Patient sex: M
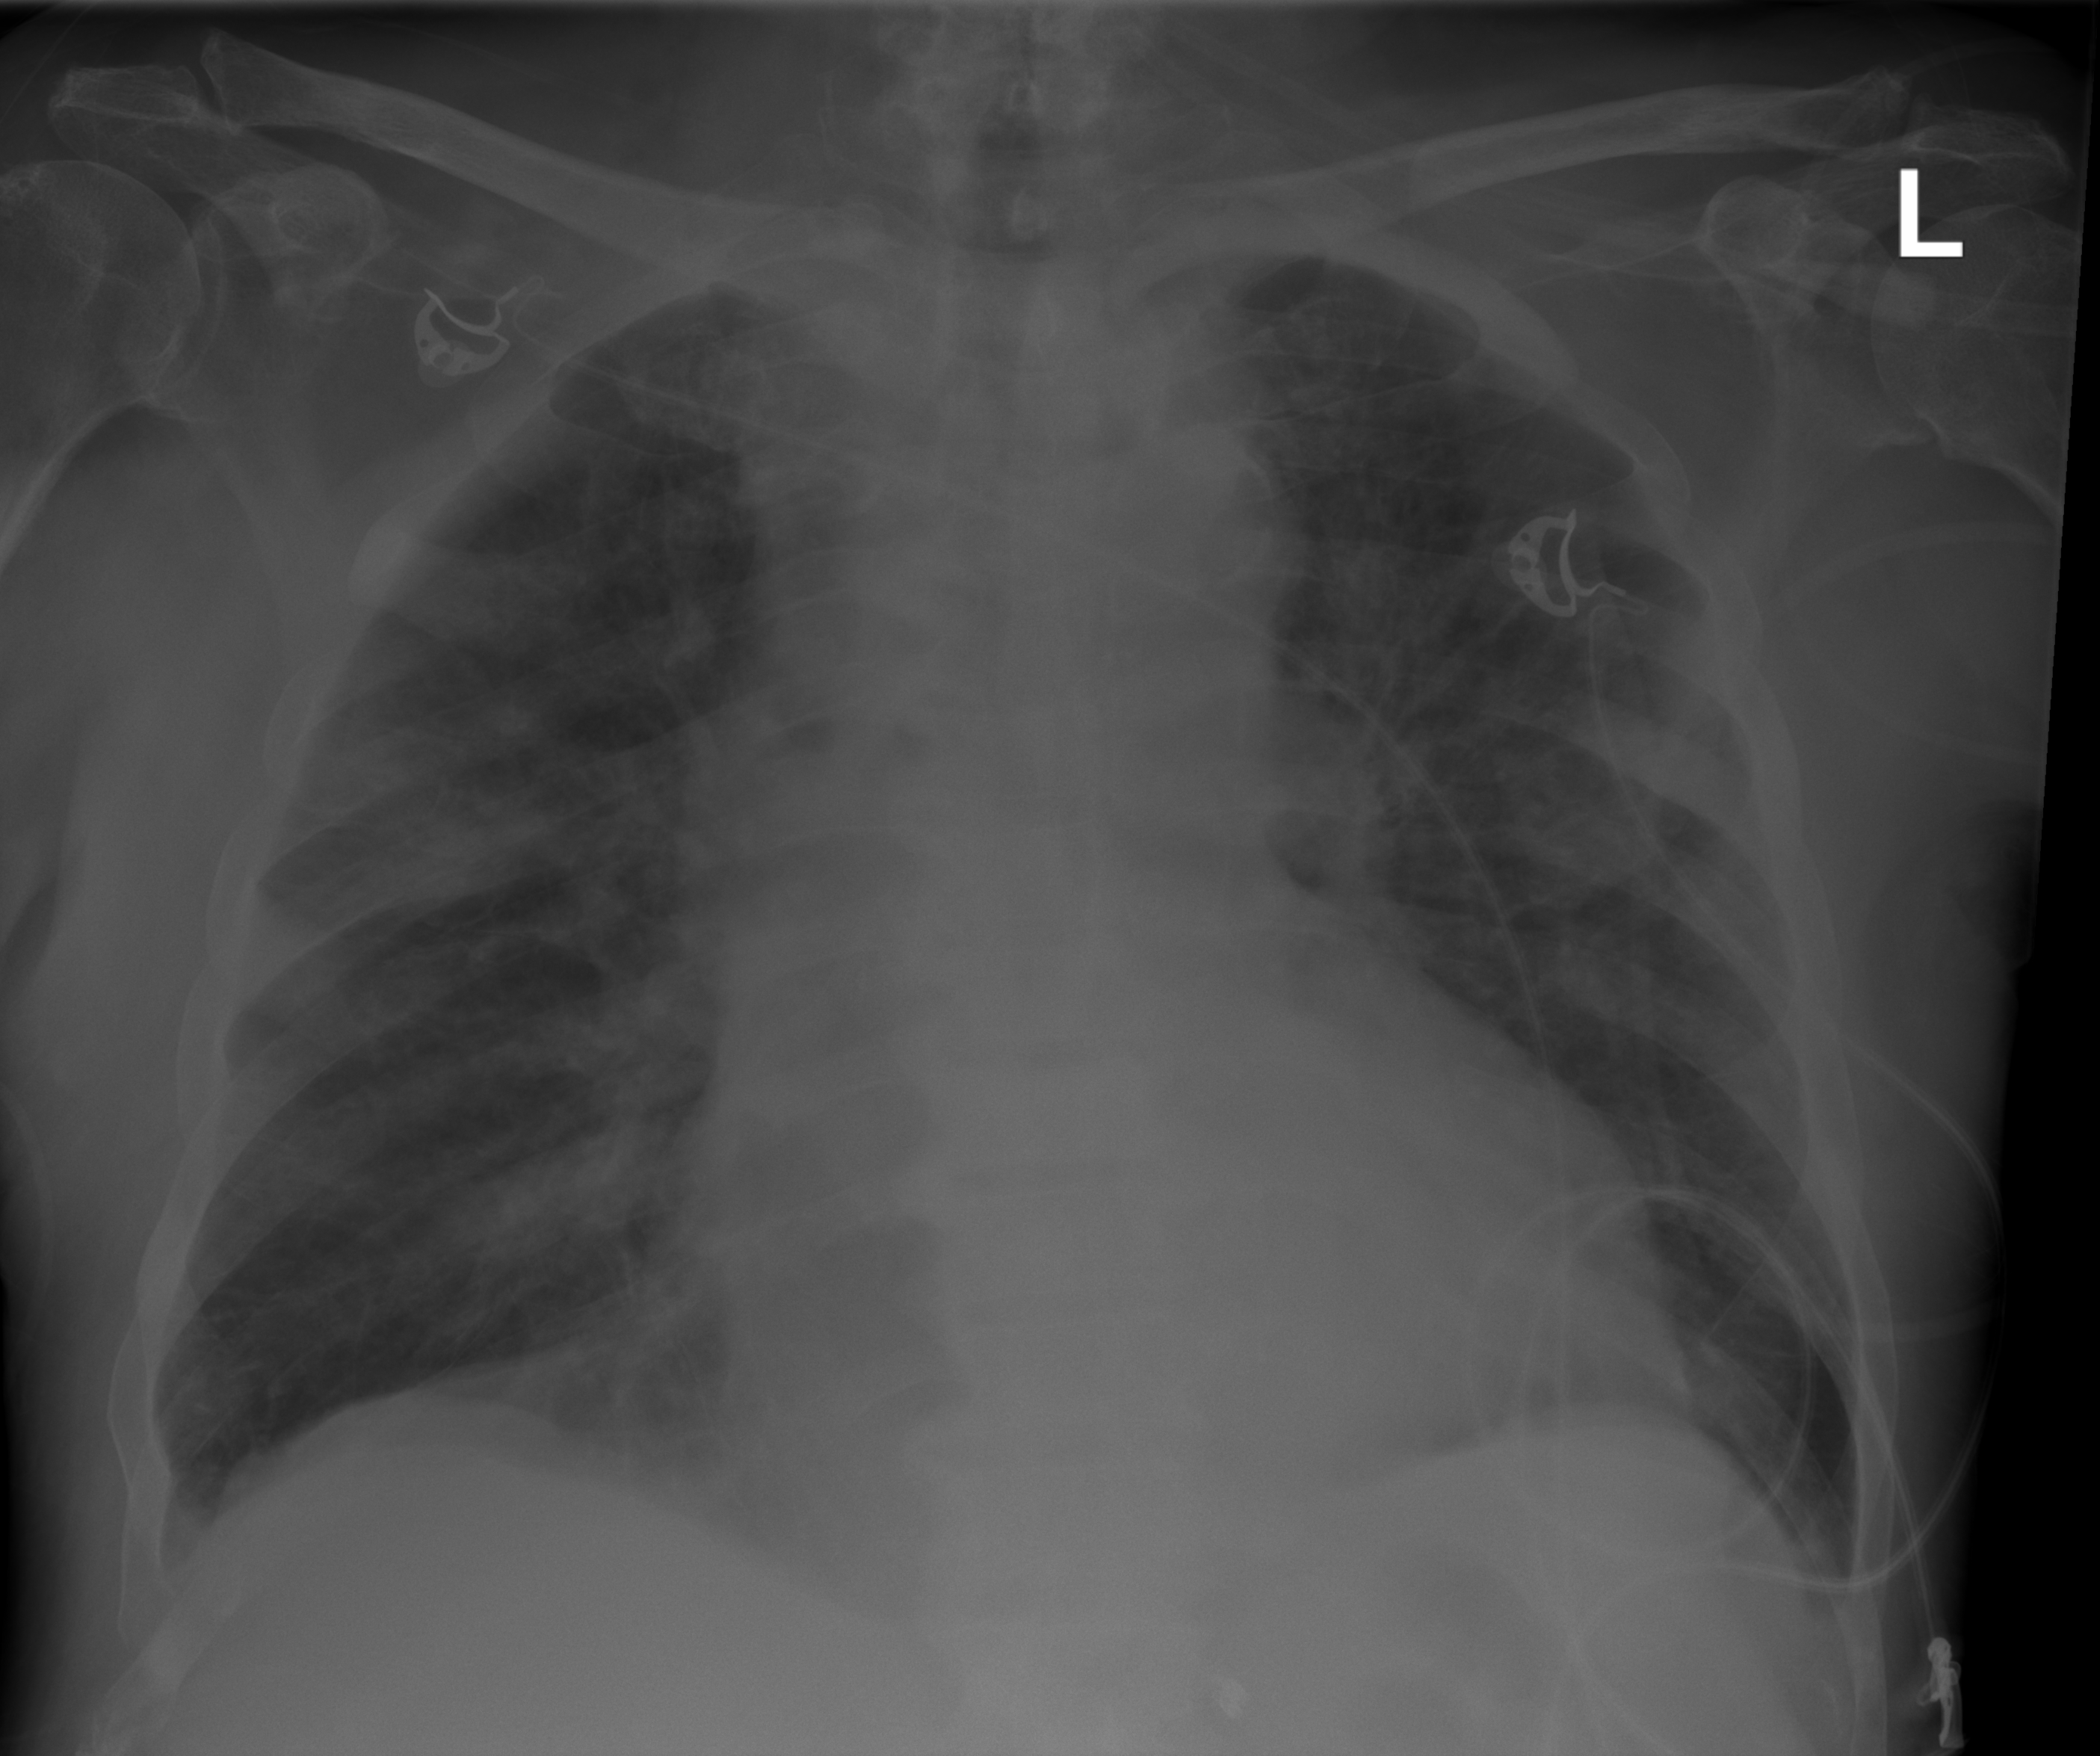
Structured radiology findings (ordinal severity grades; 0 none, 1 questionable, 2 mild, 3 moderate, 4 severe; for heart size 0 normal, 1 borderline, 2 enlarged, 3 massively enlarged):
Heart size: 2
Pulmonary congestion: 0
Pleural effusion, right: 0
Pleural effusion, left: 0
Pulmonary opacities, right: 3
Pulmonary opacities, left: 3
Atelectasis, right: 0
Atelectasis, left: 0